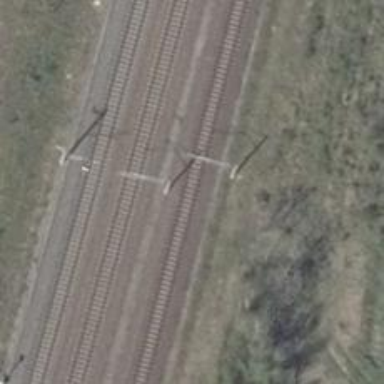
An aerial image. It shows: Railway milestone with catenary mast.